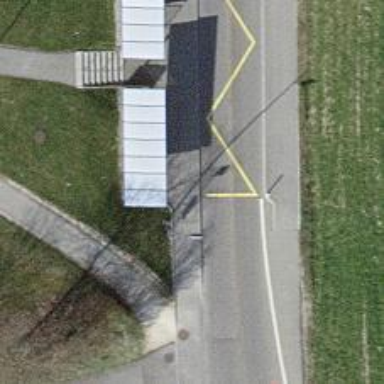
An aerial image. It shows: Platform for public transport. The platform is located by the road.